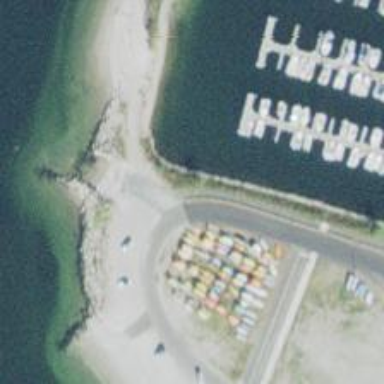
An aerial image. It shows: Slipway on leisure land.